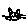
Label: cat